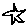
Label: star